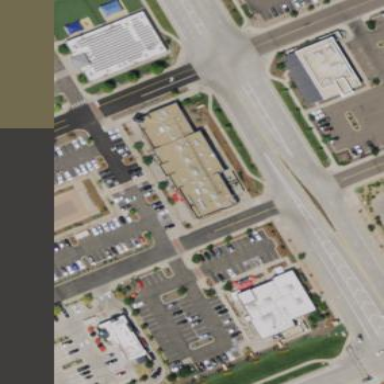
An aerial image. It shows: Retail building.